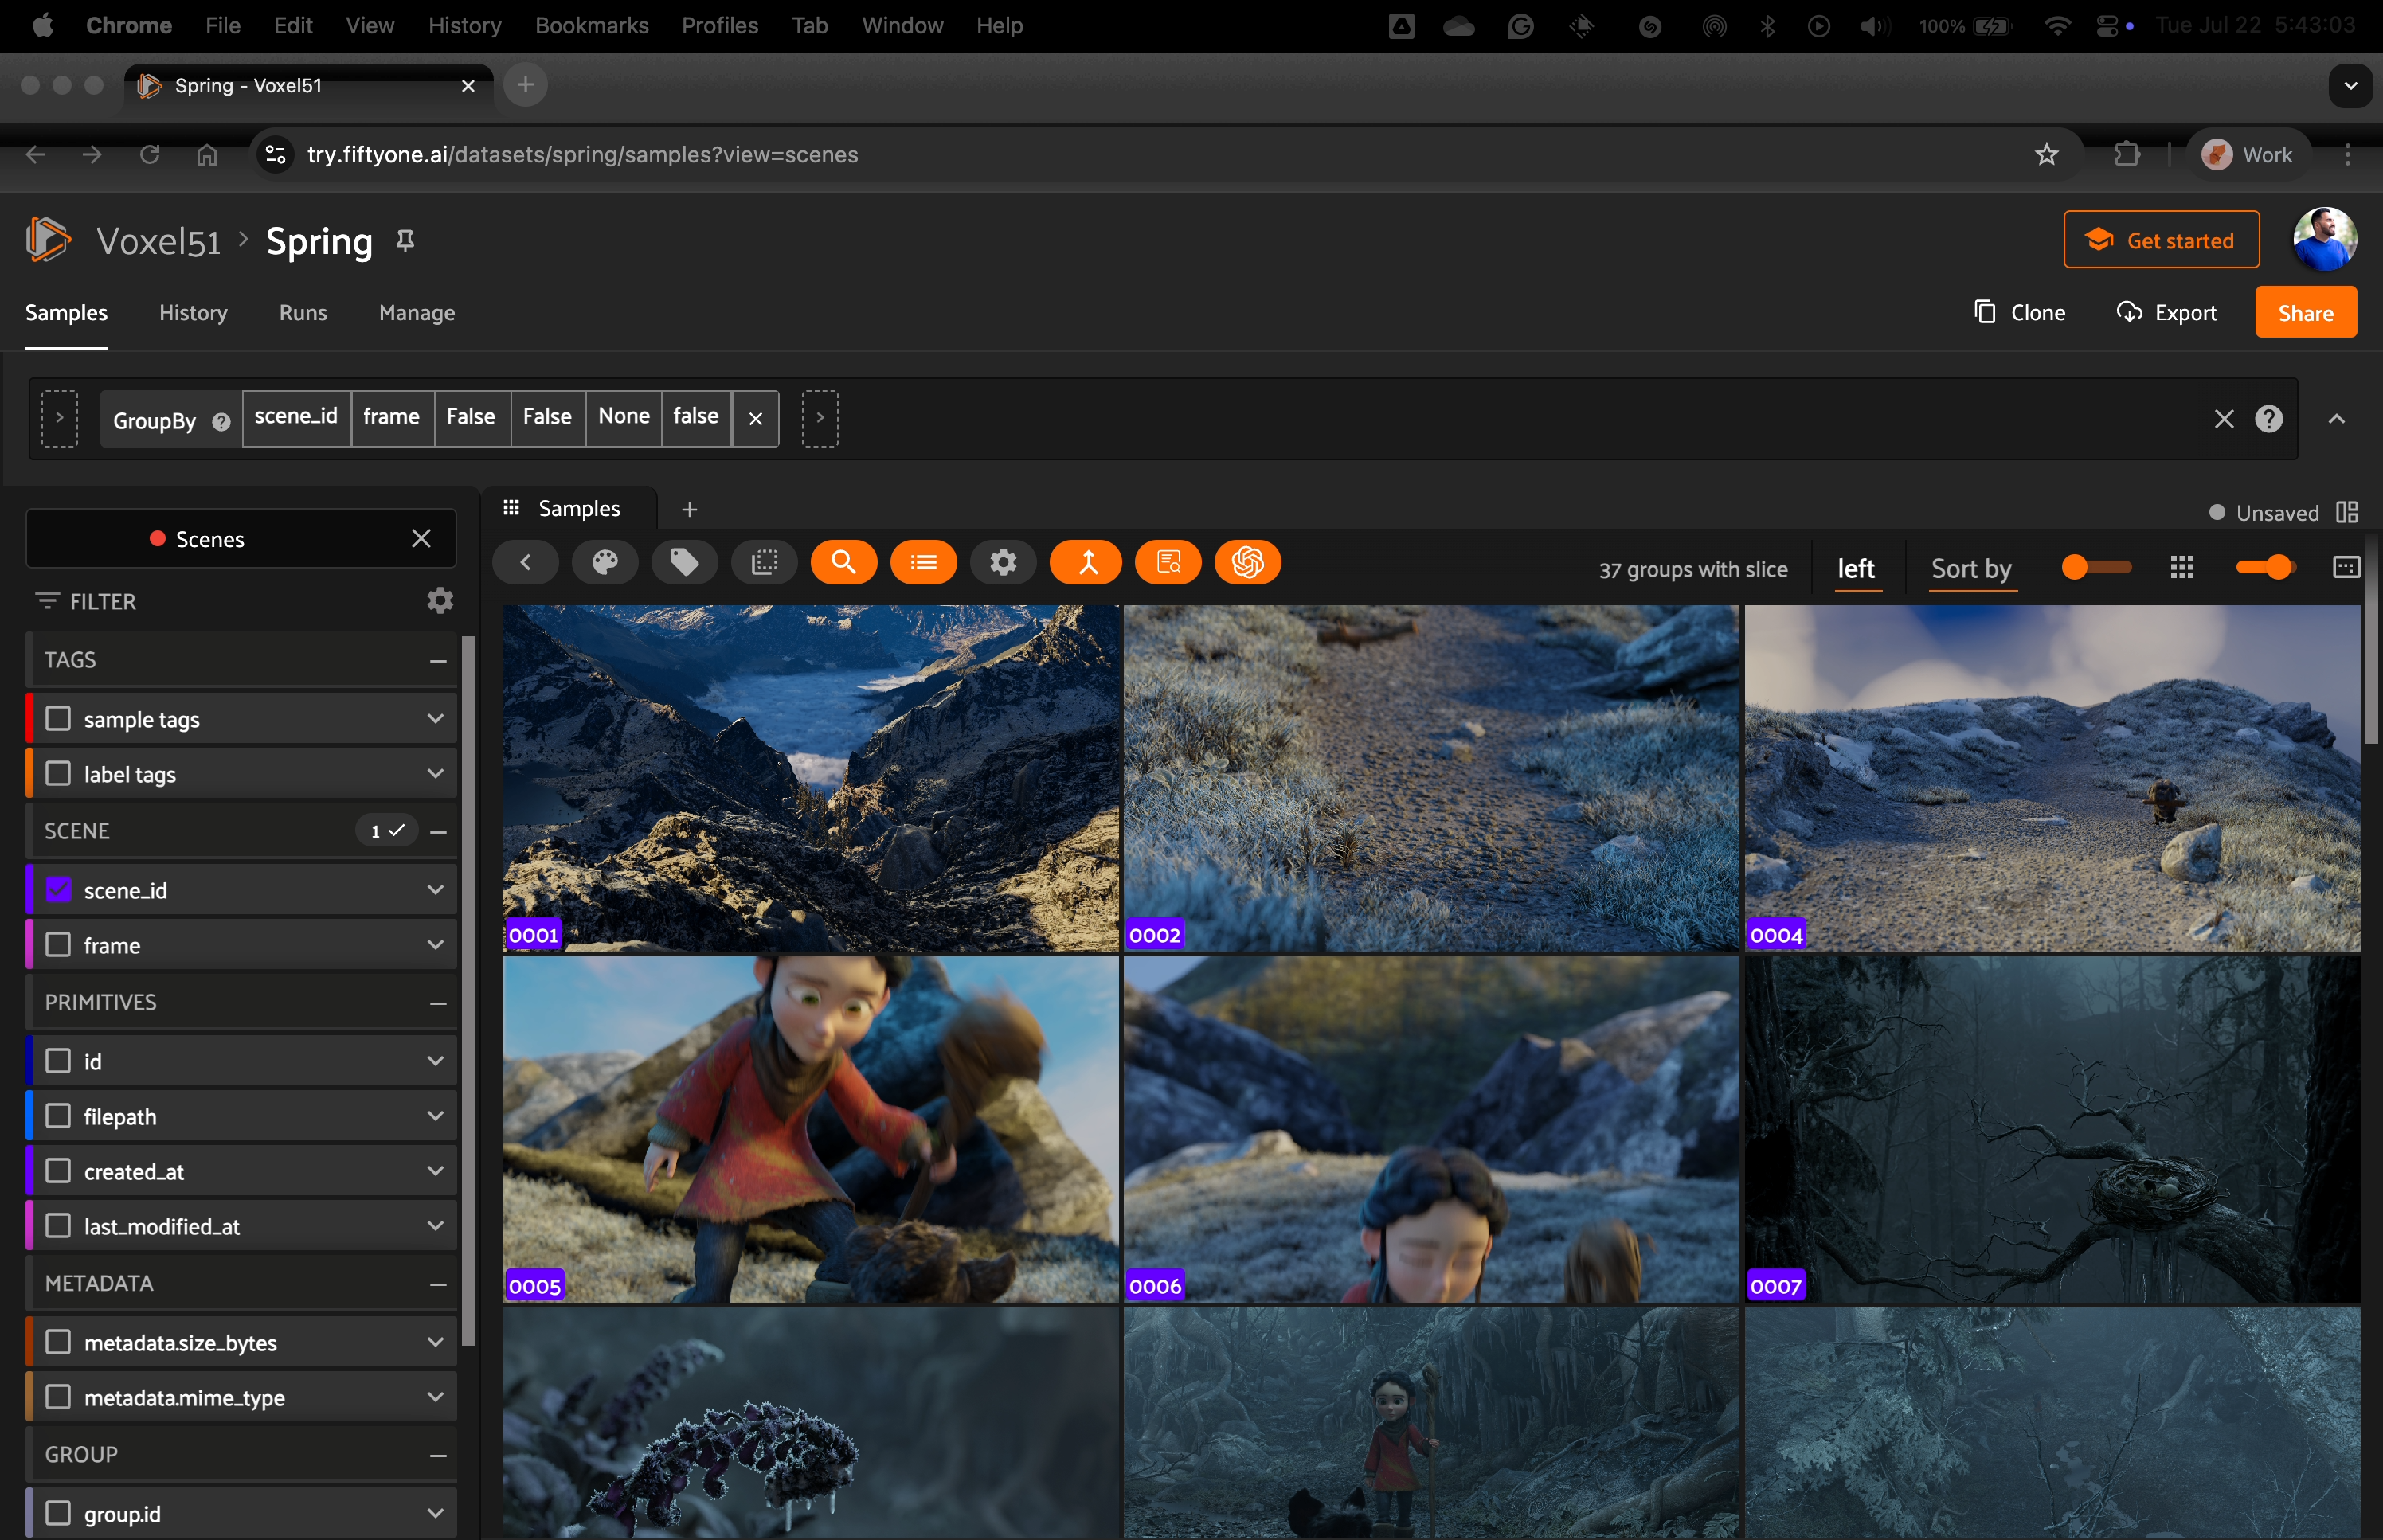
task_description: What field is currently displayed on the samples in the samples panel?
action_type: hover
element_info: Checkbox

task_description: Change the active slice that is being displayed in the samples panel
action_type: select
element_info: Menu Item

task_description: How many scenes are in this dataset
action_type: hover
element_info: Text
task_description: What is the name of the currently loaded saved?
action_type: hover
element_info: Text